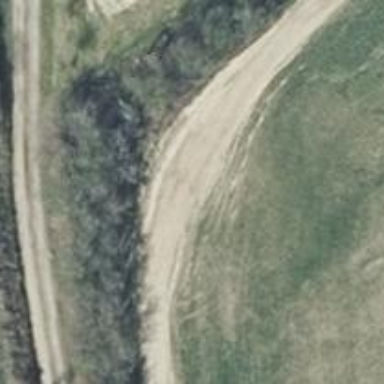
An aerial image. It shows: Sandy track with grade3 tracktype.